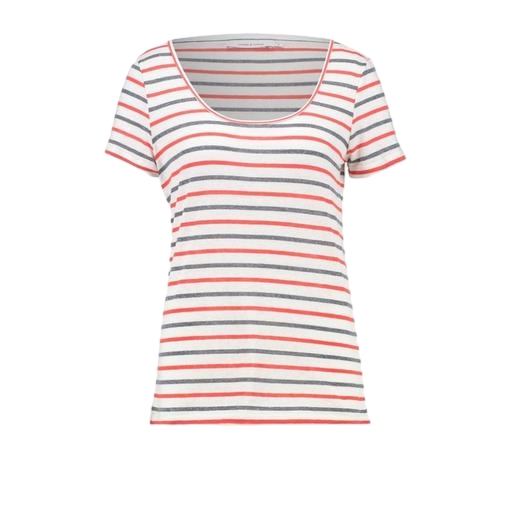
multicolor scoop neck t-shirt, striped t-shirt, red striped jersey tee, white background